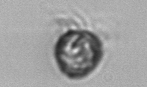
Label: Ciliophora